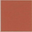
Piece: xx